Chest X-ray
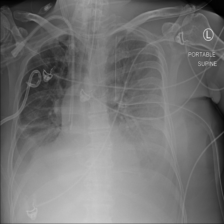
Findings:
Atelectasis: negative
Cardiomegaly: negative
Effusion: positive
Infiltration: negative
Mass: negative
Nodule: negative
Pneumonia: negative
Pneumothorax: negative
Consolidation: negative
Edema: negative
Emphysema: negative
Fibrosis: negative
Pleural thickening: negative
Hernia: negative